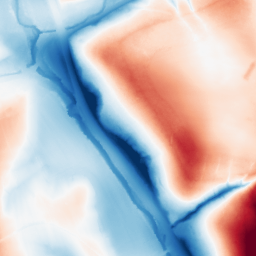
Category: classical
Decomposition family: gaussian_anisotropic
Decomposition parameters: sigma_x: 50
sigma_y: 10
Upsampling method: cubic_catmull_rom
Upsampling parameters: scale: 8
Upsampling scale: 8